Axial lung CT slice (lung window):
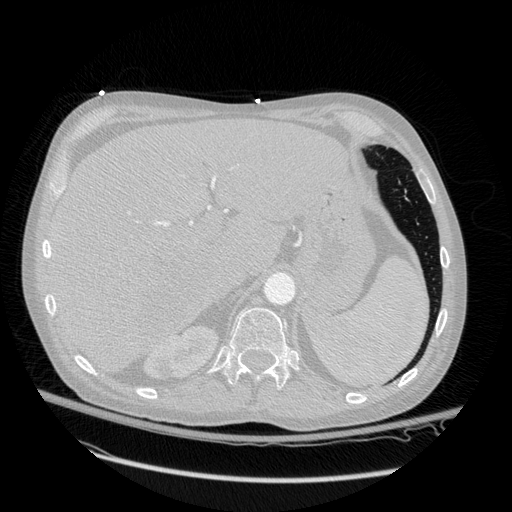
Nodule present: no